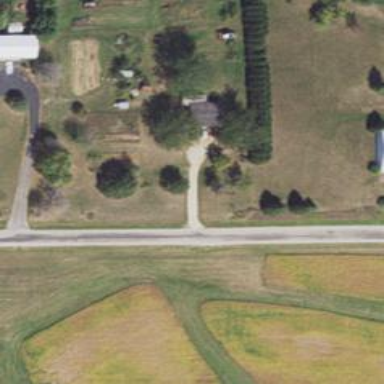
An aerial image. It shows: Driveway.